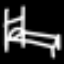
Label: bed